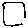
Label: square